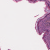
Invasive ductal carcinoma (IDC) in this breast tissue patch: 0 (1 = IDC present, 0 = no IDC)